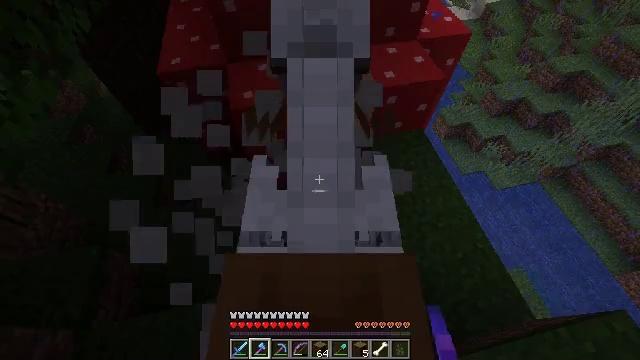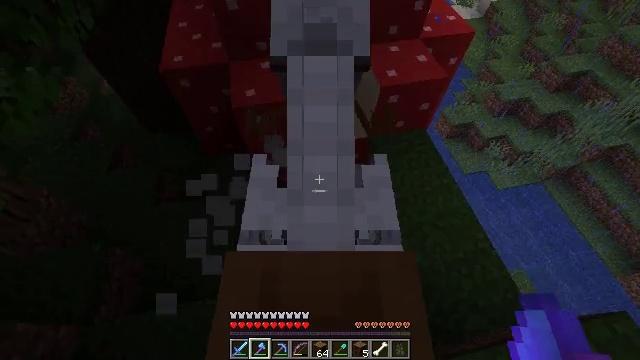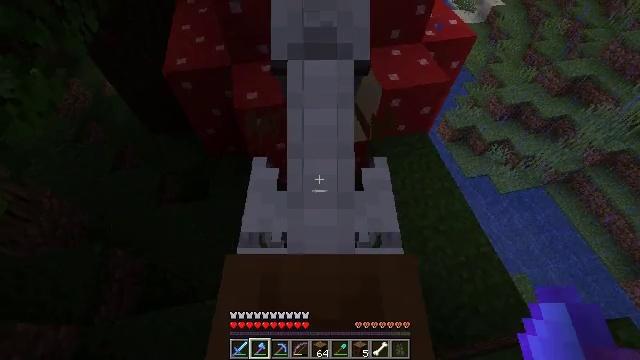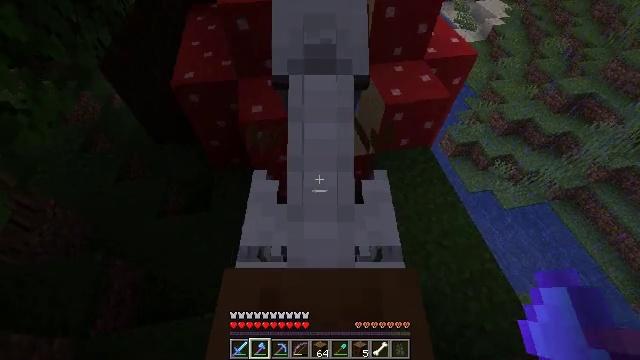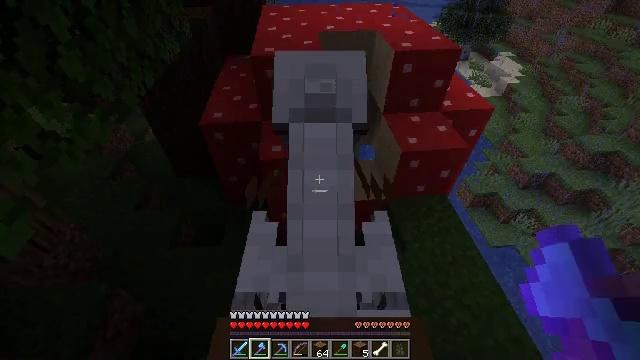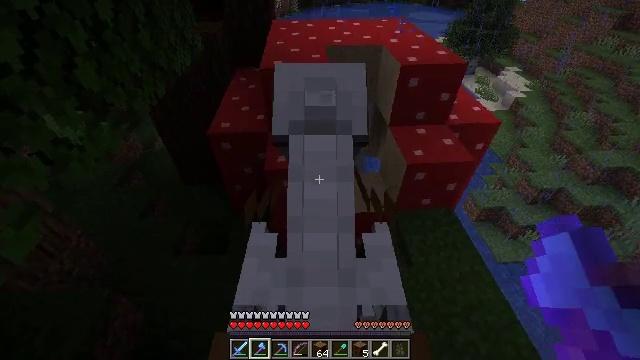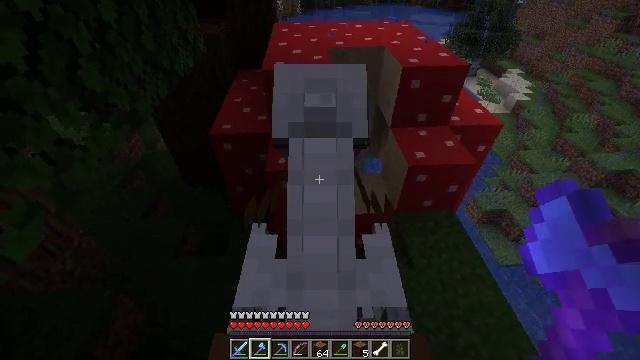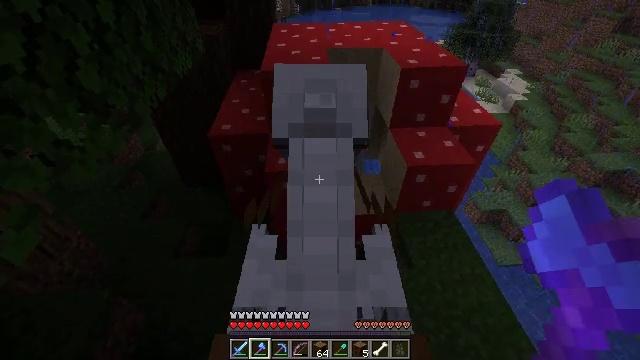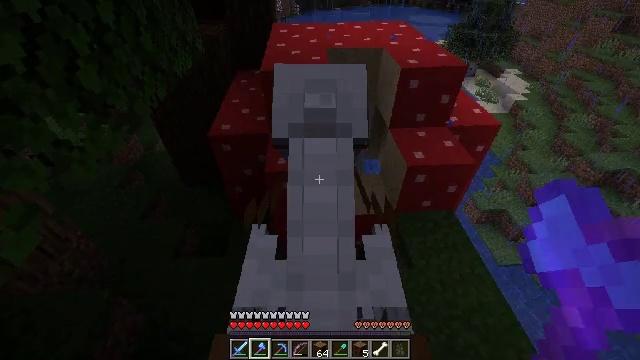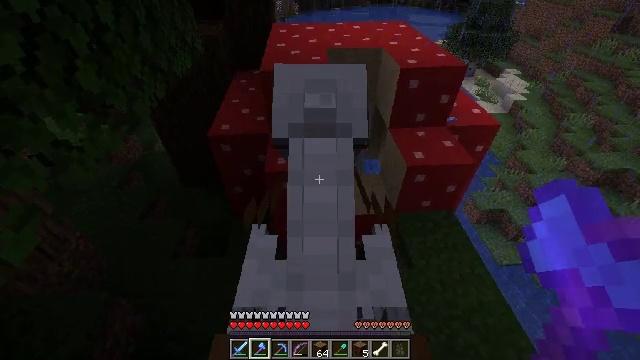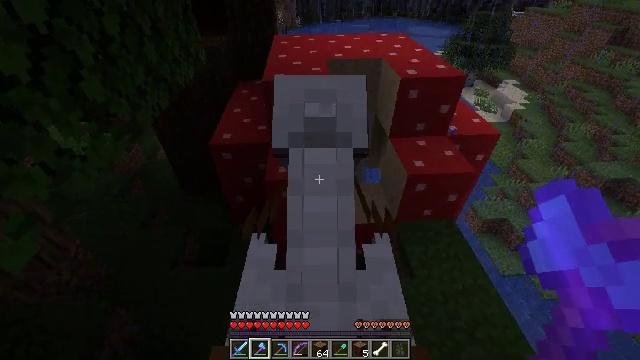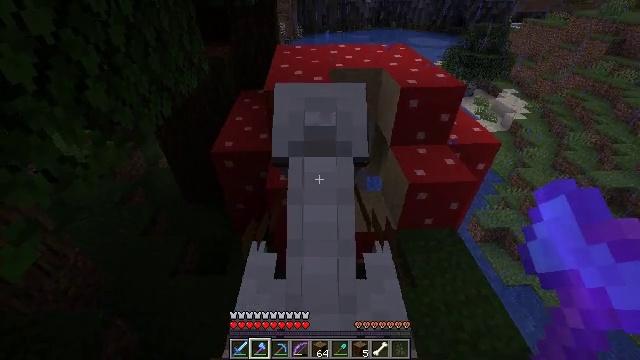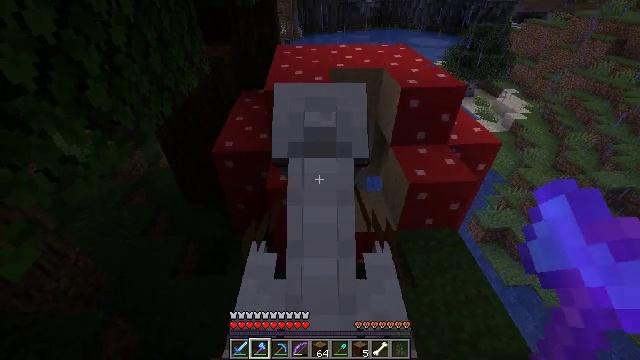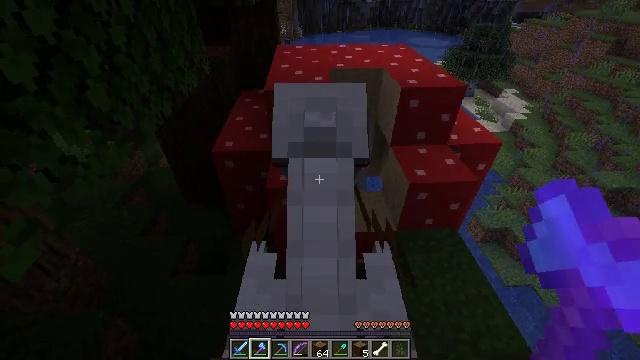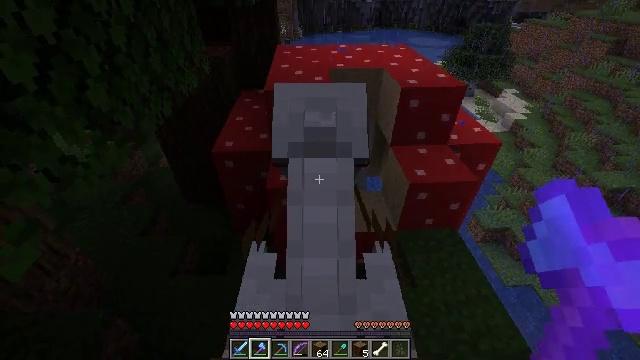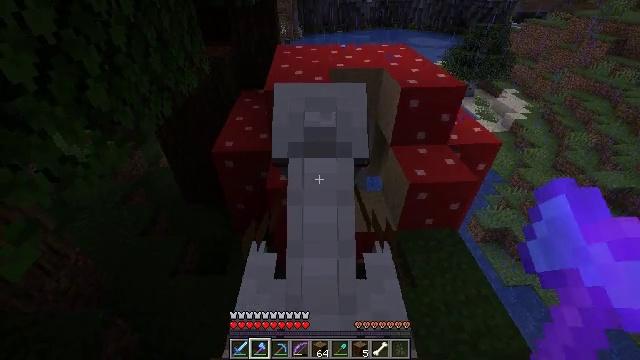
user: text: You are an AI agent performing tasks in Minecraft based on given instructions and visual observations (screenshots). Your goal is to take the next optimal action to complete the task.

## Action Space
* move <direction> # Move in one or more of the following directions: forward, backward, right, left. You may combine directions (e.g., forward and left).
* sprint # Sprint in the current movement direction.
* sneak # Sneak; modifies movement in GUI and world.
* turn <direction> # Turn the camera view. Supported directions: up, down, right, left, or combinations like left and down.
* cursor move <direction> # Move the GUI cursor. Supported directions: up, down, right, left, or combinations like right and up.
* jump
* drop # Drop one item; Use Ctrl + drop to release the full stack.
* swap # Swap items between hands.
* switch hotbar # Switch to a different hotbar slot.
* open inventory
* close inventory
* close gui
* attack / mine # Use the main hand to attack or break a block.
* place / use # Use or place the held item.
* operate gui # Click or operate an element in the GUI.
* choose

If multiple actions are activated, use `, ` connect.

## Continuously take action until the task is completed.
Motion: motion action
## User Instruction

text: Collect parts of the brown mushroom block.
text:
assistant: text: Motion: attack / mine
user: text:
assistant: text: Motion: turn left, attack / mine
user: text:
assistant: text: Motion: turn left and up, attack / mine
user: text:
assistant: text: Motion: turn left and up, attack / mine
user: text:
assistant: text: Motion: turn up
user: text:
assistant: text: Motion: no_op
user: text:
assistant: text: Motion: no_op
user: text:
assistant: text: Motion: no_op
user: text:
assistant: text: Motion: no_op
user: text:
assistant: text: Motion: turn up
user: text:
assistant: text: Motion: turn up, open inventory
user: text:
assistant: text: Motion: open inventory
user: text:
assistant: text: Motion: open inventory
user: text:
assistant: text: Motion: no_op
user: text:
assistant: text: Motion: no_op
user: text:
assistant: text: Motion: cursor move right
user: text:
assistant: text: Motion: no_op
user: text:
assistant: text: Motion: no_op
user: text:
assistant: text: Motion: no_op
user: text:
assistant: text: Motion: no_op
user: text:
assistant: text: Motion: no_op
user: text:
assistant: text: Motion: no_op
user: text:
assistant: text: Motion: cursor move down
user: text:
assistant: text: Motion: cursor move down
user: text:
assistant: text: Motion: cursor move down
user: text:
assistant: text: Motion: no_op
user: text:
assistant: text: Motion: no_op
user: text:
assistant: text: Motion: no_op
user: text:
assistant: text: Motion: close inventory
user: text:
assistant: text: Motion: close inventory